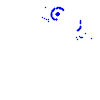
Particle: proton